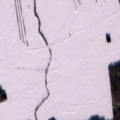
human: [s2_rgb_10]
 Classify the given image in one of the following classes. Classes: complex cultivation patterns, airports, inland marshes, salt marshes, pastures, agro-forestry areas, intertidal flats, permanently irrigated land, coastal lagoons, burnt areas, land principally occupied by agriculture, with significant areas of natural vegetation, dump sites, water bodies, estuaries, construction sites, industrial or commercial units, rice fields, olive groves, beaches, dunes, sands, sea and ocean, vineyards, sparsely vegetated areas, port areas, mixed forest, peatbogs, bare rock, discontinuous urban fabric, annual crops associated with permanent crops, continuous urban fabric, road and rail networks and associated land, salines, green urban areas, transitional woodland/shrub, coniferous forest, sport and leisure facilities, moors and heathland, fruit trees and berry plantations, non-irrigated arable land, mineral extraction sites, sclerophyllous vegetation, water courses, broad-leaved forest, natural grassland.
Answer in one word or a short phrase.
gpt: non-irrigated arable land, land principally occupied by agriculture, with significant areas of natural vegetation, coniferous forest